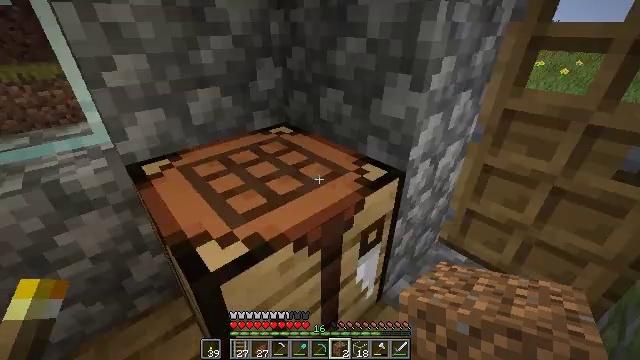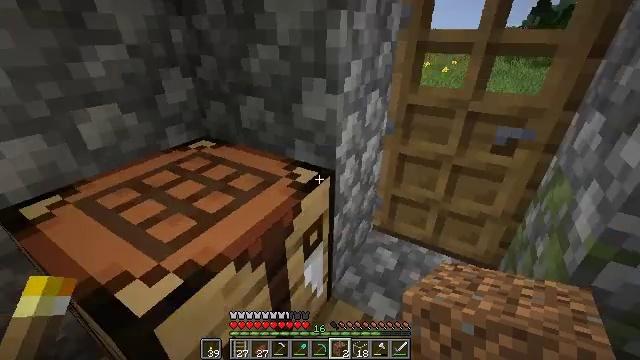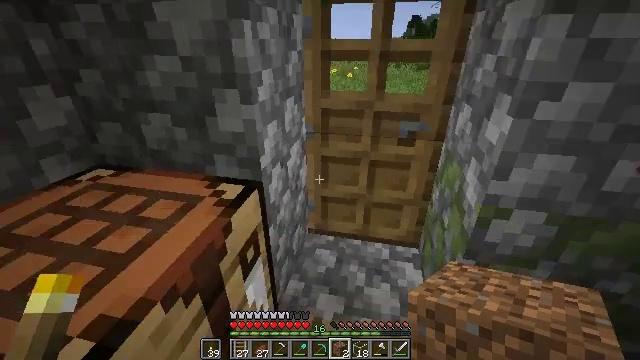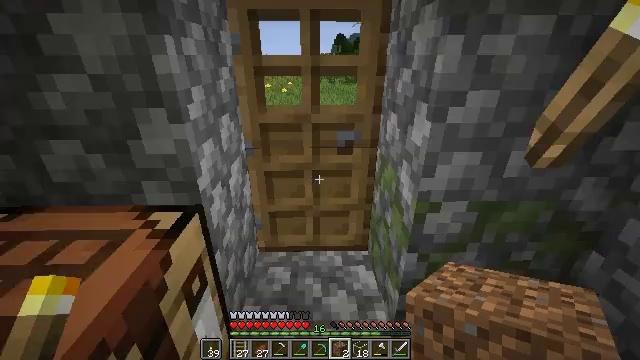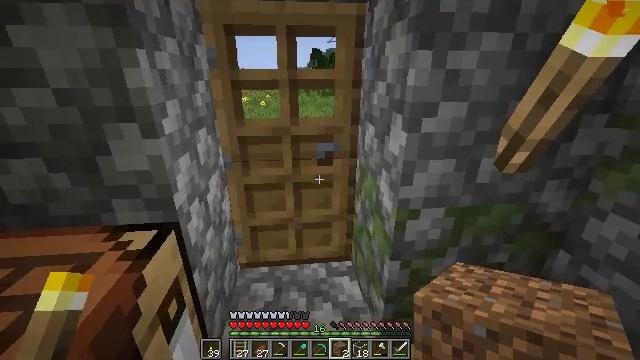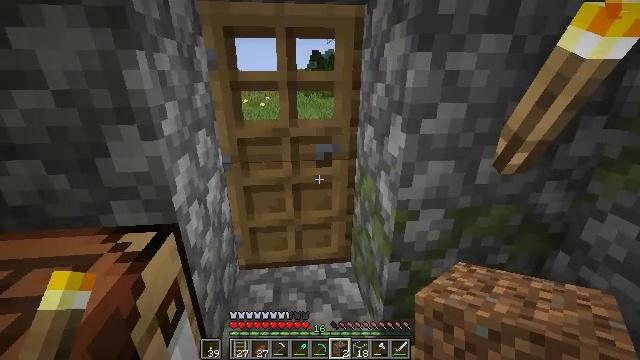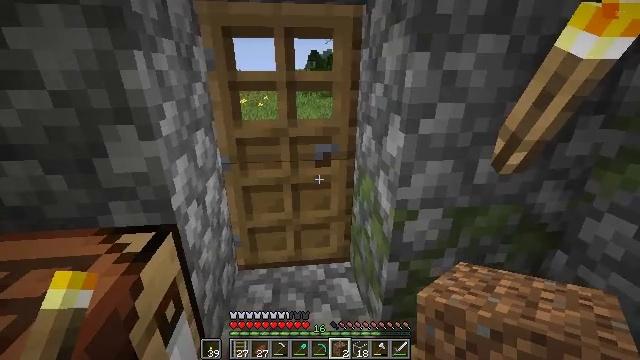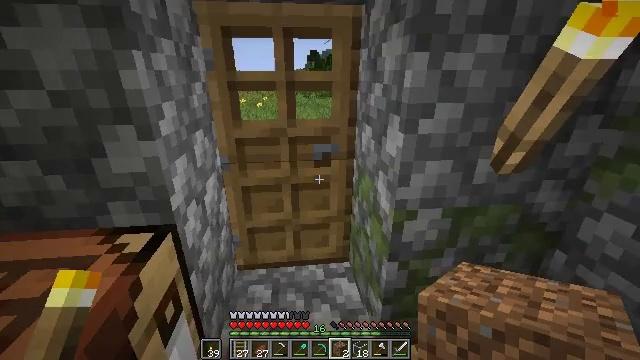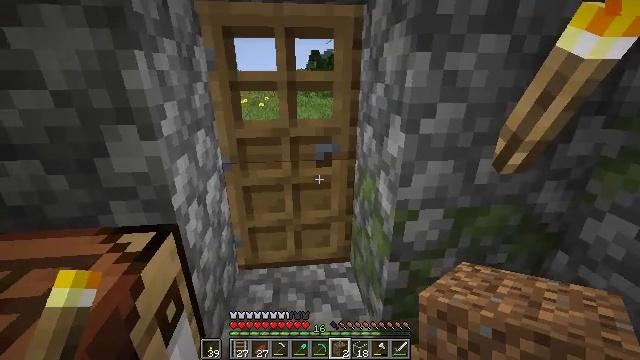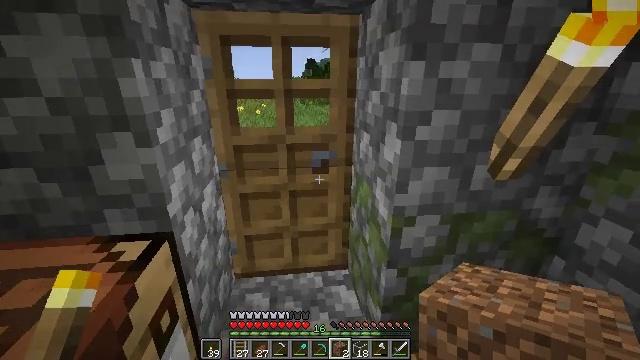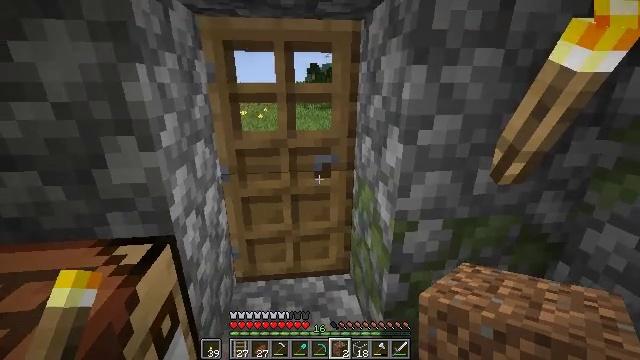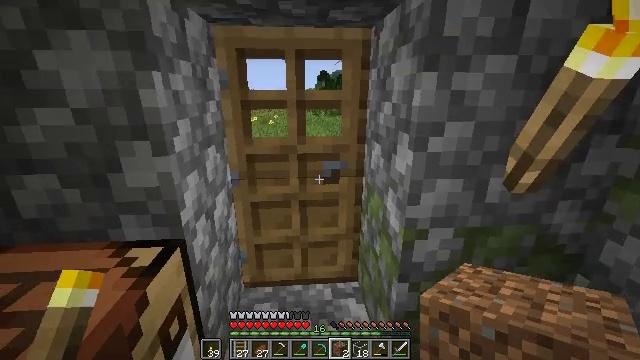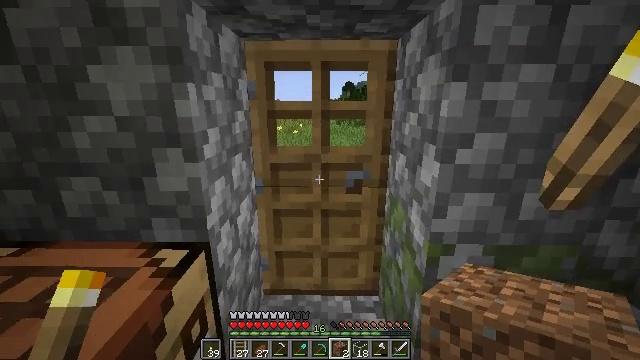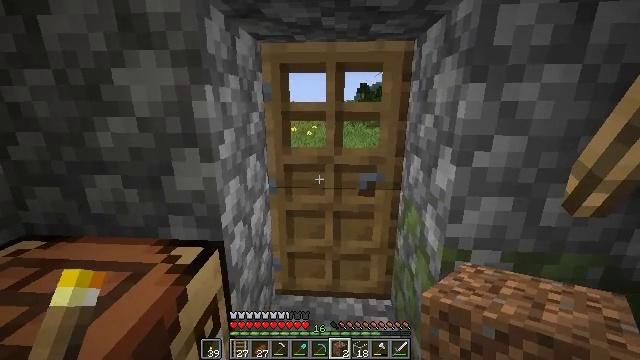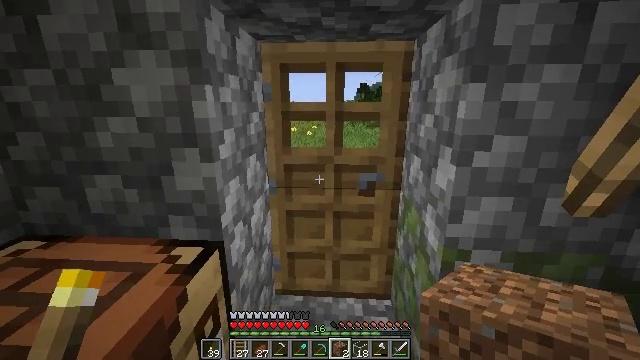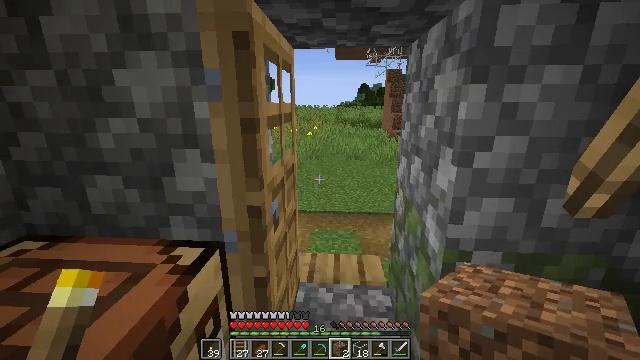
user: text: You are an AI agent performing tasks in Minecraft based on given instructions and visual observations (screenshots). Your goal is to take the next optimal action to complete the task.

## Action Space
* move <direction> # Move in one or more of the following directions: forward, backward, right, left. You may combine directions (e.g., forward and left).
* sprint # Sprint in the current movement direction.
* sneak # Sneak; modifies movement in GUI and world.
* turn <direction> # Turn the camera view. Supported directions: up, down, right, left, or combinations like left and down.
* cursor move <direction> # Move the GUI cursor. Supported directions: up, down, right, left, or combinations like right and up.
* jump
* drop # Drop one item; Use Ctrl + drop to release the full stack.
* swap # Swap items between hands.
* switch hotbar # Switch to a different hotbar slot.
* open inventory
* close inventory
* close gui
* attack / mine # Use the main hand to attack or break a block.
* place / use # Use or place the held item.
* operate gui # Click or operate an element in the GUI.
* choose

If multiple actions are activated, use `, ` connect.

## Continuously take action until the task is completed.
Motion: motion action
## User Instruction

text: Use cobblestones to craft a cobblestone wall.
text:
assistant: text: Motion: turn right and up
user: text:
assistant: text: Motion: turn right and up
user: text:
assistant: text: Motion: turn right and up
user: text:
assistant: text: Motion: turn right and up
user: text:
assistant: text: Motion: no_op
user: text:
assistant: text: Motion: no_op
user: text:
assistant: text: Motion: no_op
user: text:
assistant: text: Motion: no_op
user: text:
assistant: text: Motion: turn up
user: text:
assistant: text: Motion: no_op
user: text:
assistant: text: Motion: turn left and up
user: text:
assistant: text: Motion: turn left and up
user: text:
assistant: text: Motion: turn left
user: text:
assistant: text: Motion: no_op
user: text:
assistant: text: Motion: use / place
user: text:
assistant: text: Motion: use / place
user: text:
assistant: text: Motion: use / place
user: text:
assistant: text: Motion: no_op
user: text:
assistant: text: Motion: no_op
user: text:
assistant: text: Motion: no_op
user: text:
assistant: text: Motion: no_op
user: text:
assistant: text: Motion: no_op
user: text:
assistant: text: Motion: no_op
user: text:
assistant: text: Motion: no_op
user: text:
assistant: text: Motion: turn right
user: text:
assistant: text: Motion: no_op
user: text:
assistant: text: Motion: no_op
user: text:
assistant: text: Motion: no_op
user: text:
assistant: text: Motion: no_op
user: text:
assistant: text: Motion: no_op